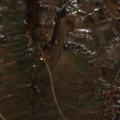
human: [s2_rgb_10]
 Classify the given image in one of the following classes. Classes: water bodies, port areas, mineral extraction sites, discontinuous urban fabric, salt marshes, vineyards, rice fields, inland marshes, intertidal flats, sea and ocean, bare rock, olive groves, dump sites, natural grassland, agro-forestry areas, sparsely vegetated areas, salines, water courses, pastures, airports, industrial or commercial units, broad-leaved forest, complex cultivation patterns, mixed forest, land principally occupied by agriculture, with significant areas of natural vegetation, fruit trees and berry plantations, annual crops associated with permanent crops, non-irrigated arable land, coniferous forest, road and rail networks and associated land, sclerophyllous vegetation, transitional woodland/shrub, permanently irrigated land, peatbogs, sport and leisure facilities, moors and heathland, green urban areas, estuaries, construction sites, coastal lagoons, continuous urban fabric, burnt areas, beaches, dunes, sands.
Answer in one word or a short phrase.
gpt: discontinuous urban fabric, fruit trees and berry plantations, complex cultivation patterns, land principally occupied by agriculture, with significant areas of natural vegetation, broad-leaved forest